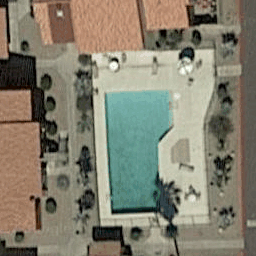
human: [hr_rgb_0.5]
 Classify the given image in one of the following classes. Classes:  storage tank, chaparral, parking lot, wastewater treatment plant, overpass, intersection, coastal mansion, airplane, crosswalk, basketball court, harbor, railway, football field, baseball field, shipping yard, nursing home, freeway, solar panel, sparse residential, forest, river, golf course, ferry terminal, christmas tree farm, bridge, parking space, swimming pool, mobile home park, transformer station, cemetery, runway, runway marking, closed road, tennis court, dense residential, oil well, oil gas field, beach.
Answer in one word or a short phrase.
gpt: swimming pool